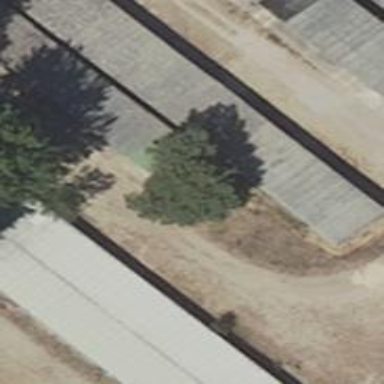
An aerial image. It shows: Group of garages.